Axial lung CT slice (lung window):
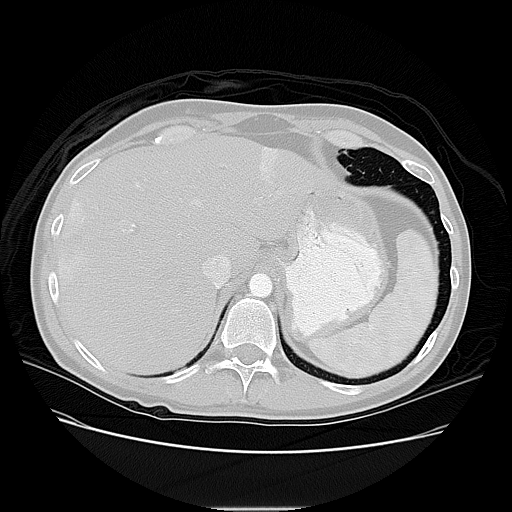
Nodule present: no